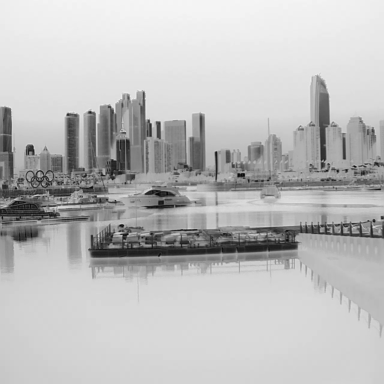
There are three canoes in the infrared image.